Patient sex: M
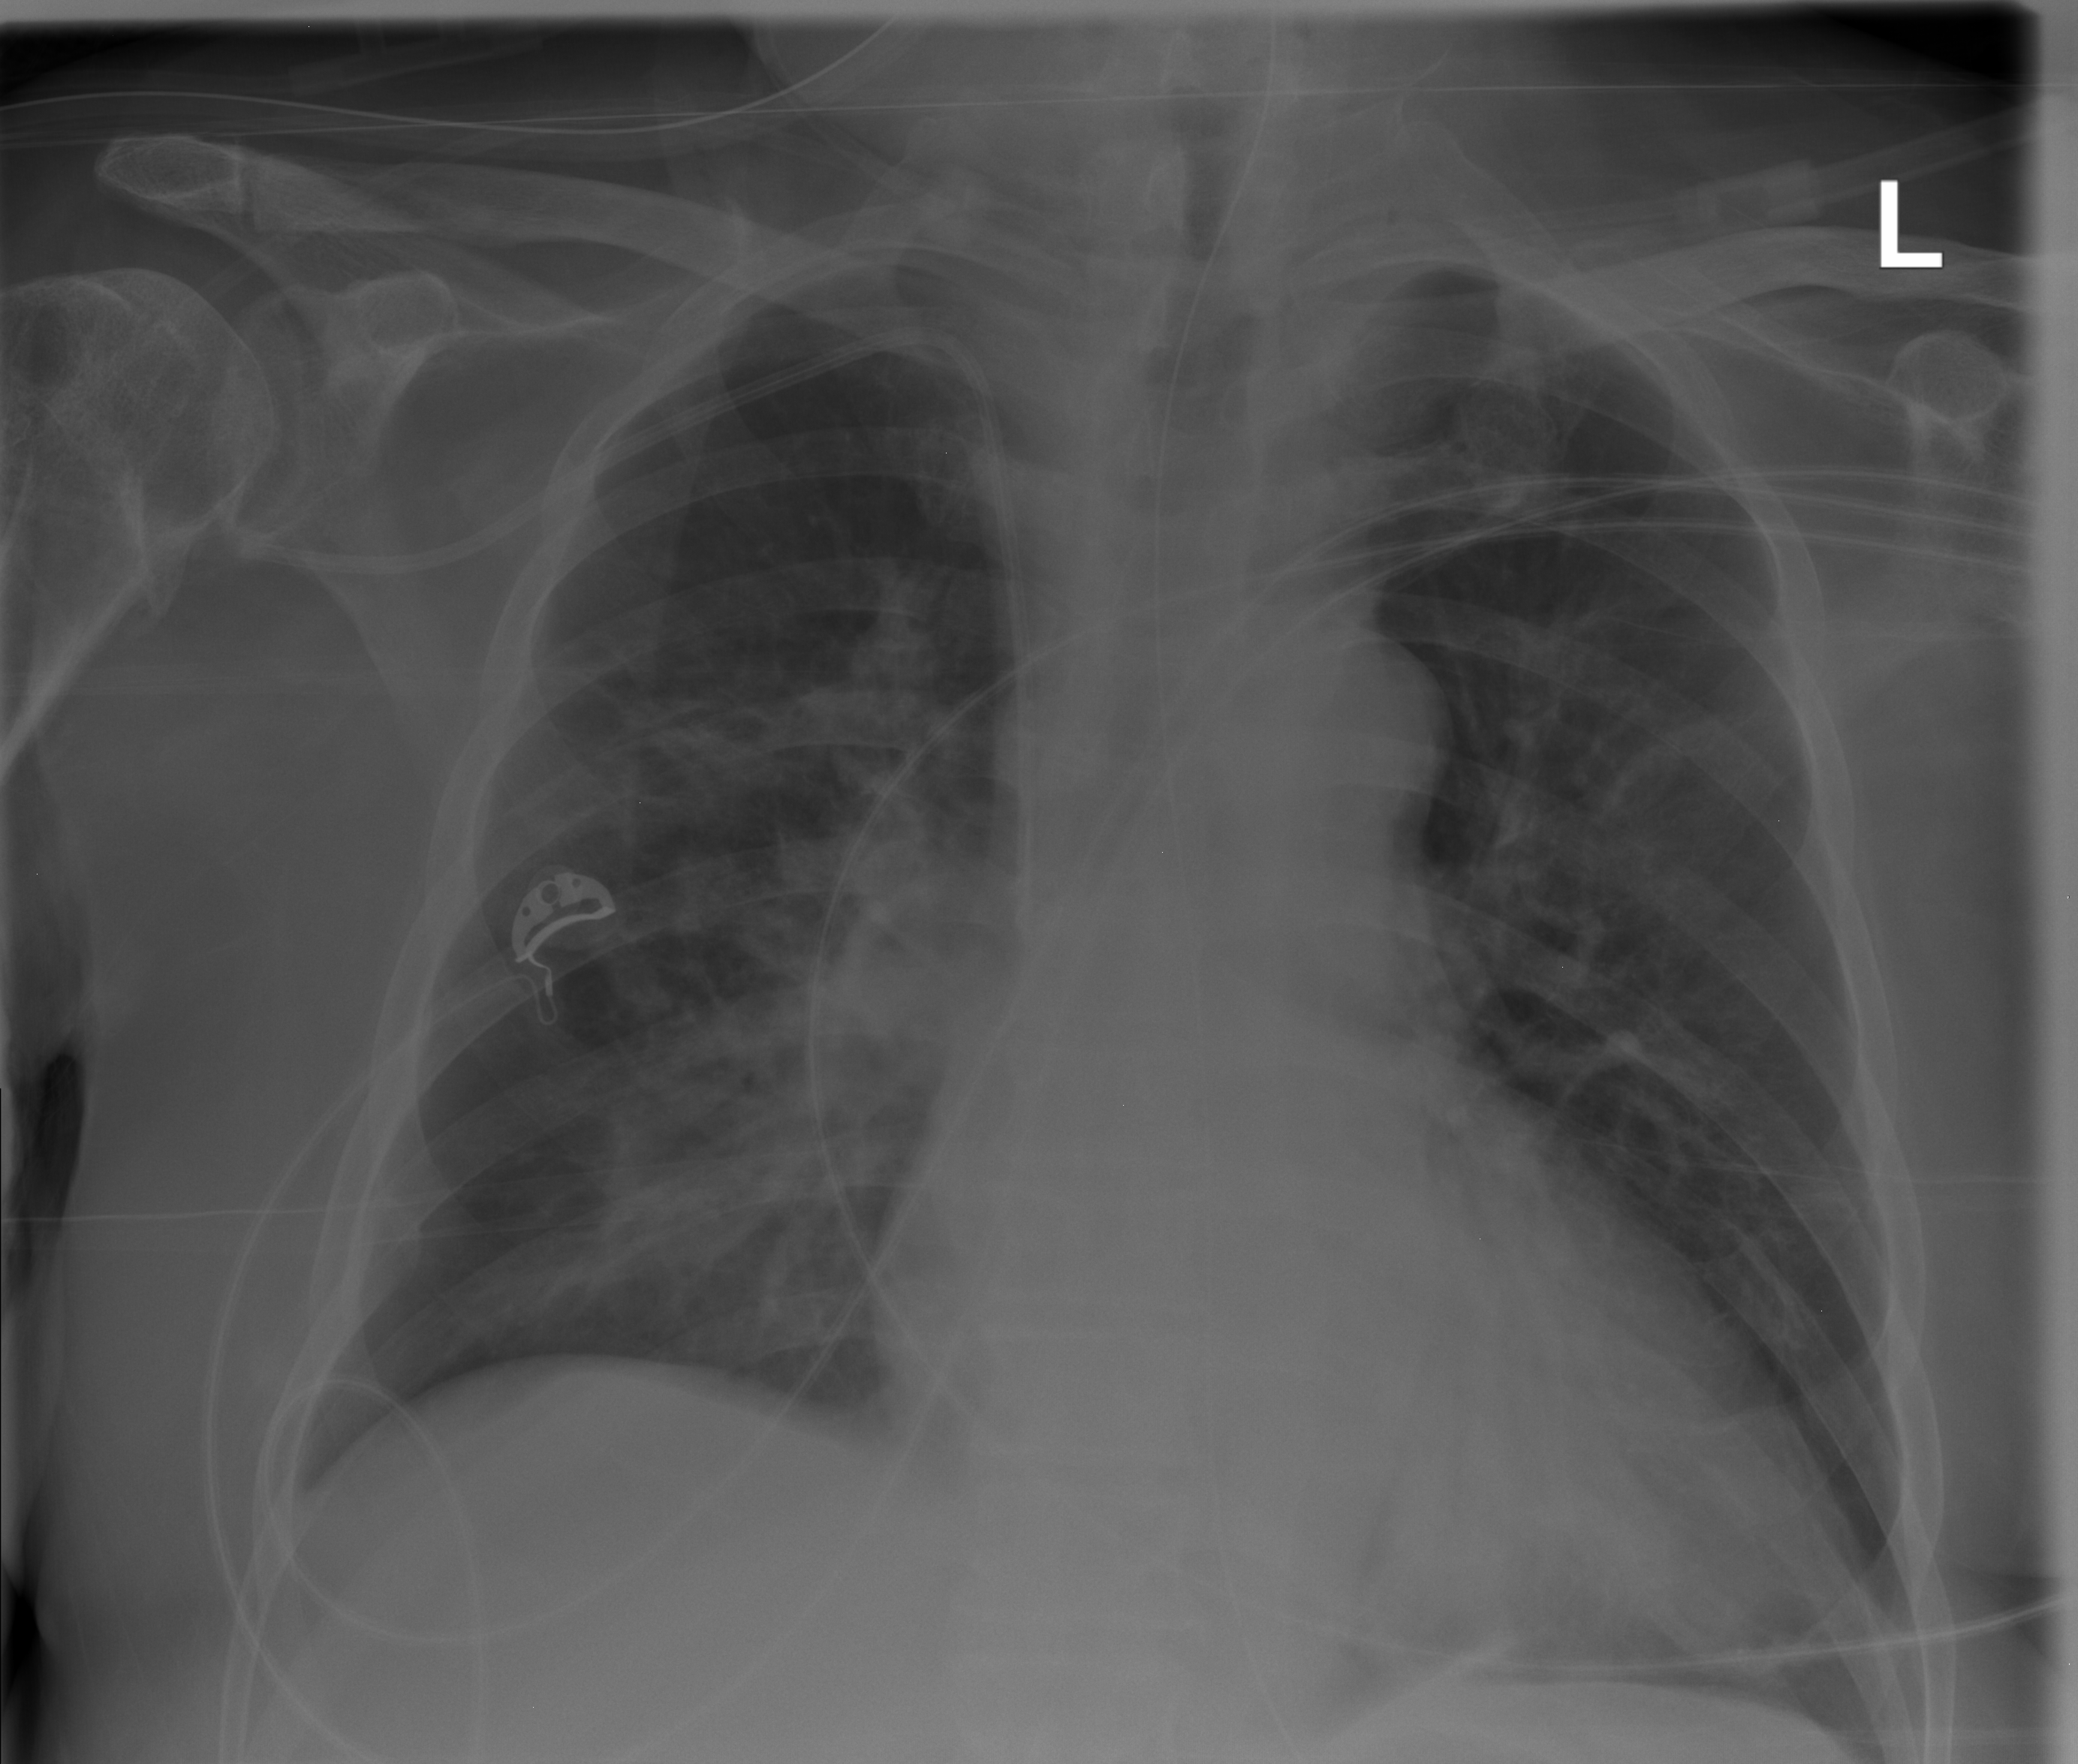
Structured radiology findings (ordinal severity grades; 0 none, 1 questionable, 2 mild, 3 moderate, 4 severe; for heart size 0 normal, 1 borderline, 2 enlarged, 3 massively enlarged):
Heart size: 2
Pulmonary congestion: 0
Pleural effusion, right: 0
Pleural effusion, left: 0
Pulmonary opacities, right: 2
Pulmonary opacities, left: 0
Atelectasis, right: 0
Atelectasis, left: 0